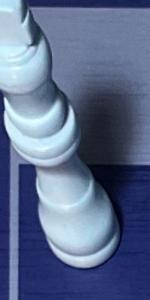
Label: King_White